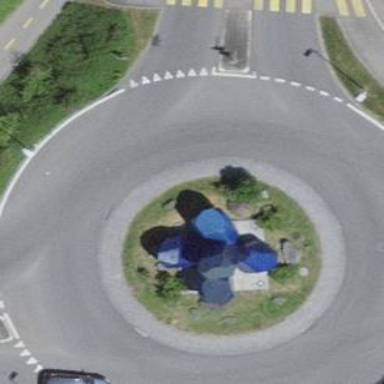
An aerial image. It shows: Secondary road with asphalt surface leading to roundabout junction.